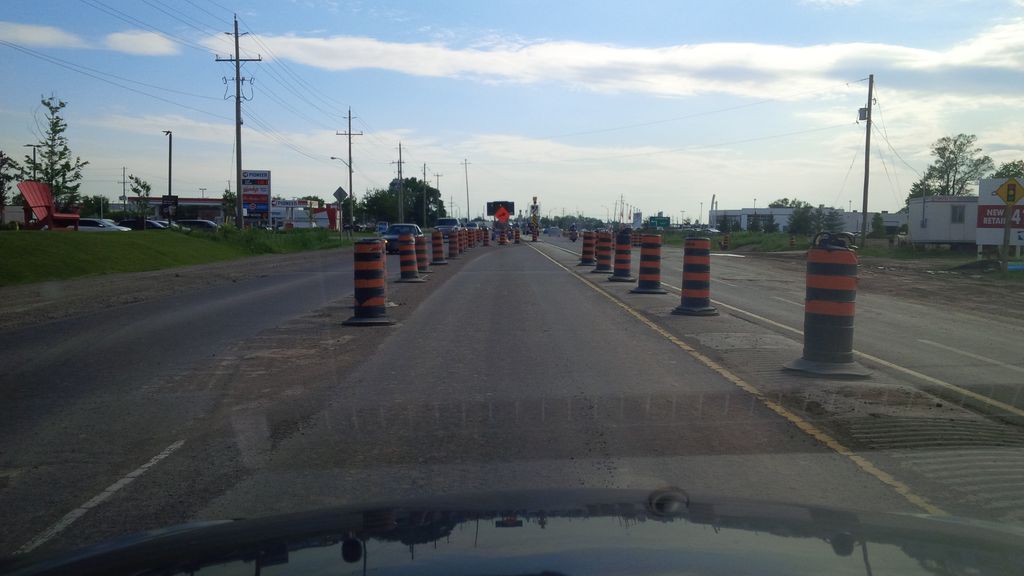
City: hamilton